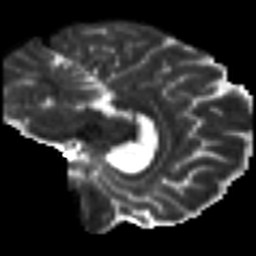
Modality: T2w
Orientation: sagittal
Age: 36
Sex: female
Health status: ill
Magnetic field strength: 3 T
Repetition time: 8.4 s
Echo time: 0.0926 s